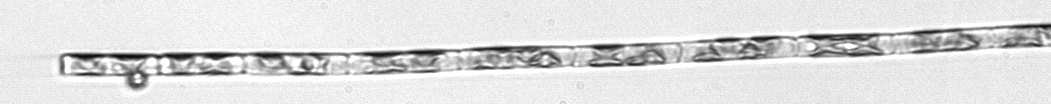
Label: Guinardia_delicatula